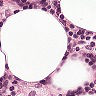
Metastatic tissue present: no